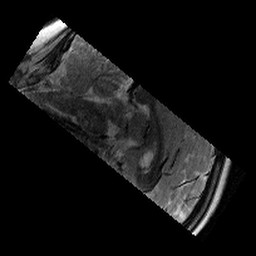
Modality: T2w
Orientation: sagittal
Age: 10
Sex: male
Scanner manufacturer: siemens
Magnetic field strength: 3 T
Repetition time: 9.23 s
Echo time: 0.067 s